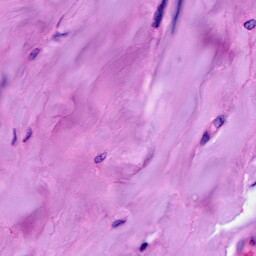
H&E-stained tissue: Breast